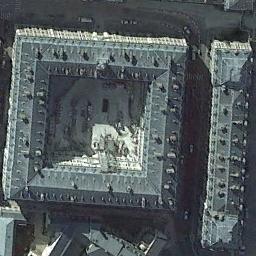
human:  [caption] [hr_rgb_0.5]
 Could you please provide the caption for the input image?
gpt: There is a wide road next to the palace .

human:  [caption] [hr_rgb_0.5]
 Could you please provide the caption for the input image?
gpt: There are several buildings beside the palace .

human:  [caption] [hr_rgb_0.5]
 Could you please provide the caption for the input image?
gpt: The white palace has a courtyard is surrounded by roads .

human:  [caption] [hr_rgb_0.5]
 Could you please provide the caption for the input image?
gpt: The palace is on the open place .

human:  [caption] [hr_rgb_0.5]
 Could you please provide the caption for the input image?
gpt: A palace with gray roofs and a courtyard .